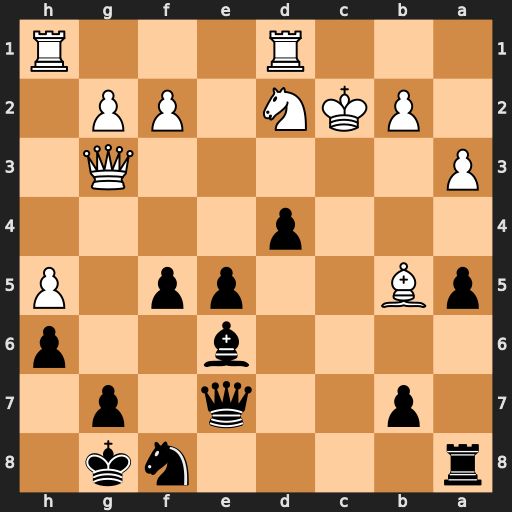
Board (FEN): r4nk1/1p2q1p1/4b2p/pB2pp1P/3p4/P5Q1/1PKN1PP1/3R3R
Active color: b
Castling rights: -
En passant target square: -
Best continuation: Qc5+ Kb1 Qxb5